Question: When I use a 'wtforms.IntegerField' with 'required' validator, I only ever get the message "this field is required".
On the other hand, it seems like an 'IntegerField' can only be required and that I'm not supposed to use a required validator.
What's the logic here? Doesn't it make sense that this field just adds an is integer validator, and it should still be usable as a required field (but must be int) or not required field?
Just trying to spot some patterns here.
## Update:
- '__version__ = '1.0.5''- '__version__ = '0.9.3''
### Form
'''
class OrderForm(Form):
order_number = wtforms.IntegerField('Order Number', validators=[validators.Required()])
'''
### View
'''
def render_response(self):
ctx = {}
order_form = OrderForm()
ctx['order_form'] = order_form
if order_form.validate_on_submit(): pass
# stuff.
return render_template('support/warranty_form.html', **ctx)
'''
### Template
'''
{% macro render_field(field) %}
<div class="form-field-wrapper">
<div class="form-field">
{{ field(**kwargs) }}
</div>
{{ render_field_errors(field) }}
</div>
{% endmacro %}
{{ render_field(order_form.order_number, placeholder="ORDER NUMBER") }}
'''
If I remove the required validator, my form still requires the value.

I have just used a custom validator on a text field instead.
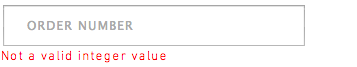
Answer: <URL>. You can see how this works in the below script:
'''
from werkzeug import MultiDict
from wtforms import Form, IntegerField, validators
class MyDefaultForm(Form):
my_field = IntegerField('My Field')
class MyRequiredForm(Form):
my_field = IntegerField('My Field', [validators.required()])
class MyOptionalForm(Form):
my_field = IntegerField('My Field', [validators.optional()])
input_data = MultiDict({
'my_field' : ''
})
default_form = MyDefaultForm(input_data)
required_form = MyRequiredForm(input_data)
optional_form = MyOptionalForm(input_data)
print 'Default Form Validation: {0}'.format(default_form.validate())
print 'Default Form Errors: {0}'.format(default_form.errors)
print 'Default Data: {0}'.format(default_form.data)
print
print 'Required Form Validation: {0}'.format(required_form.validate())
print 'Required Form Errors: {0}'.format(required_form.errors)
print 'Required Data: {0}'.format(required_form.data)
print
print 'Optional Form Validation: {0}'.format(optional_form.validate())
print 'Optional Form Errors: {0}'.format(optional_form.errors)
print 'Optional Data: {0}'.format(optional_form.data)
print
'''
The results:
'''
Default Form Validation: False
Default Form Errors: {'my_field': [u'Not a valid integer value']}
Default Data: {'my_field': None}
Required Form Validation: False
Required Form Errors: {'my_field': [u'This field is required.']}
Required Data: {'my_field': None}
Optional Form Validation: True
Optional Form Errors: {}
Optional Data: {'my_field': None}
'''
I create three forms with an integer field. One with no validators, one with the required validator, and one with optional validator. You probably will want to use the optional validator so that the result is None.